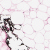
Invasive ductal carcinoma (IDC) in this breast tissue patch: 0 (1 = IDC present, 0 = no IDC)